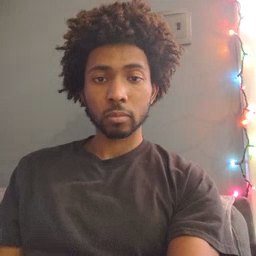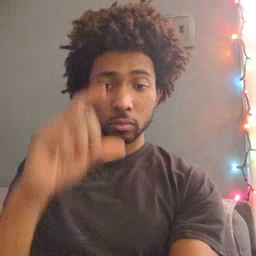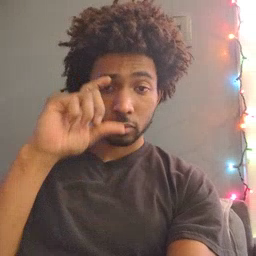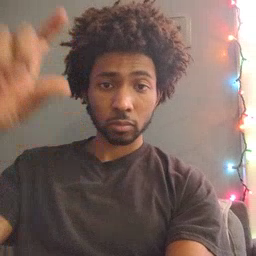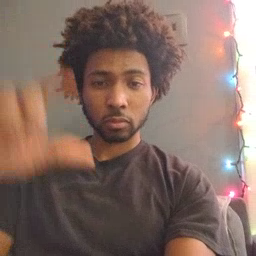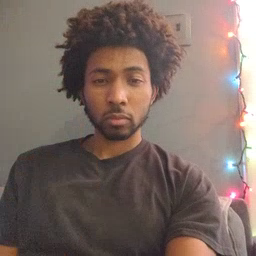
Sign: moon